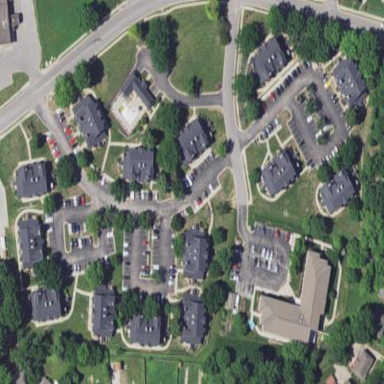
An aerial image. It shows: Residential area consisting of condominiums.